Field crop: maize
Growth stage: 1
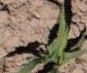
Species: maize